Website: macys
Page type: customer-info-address
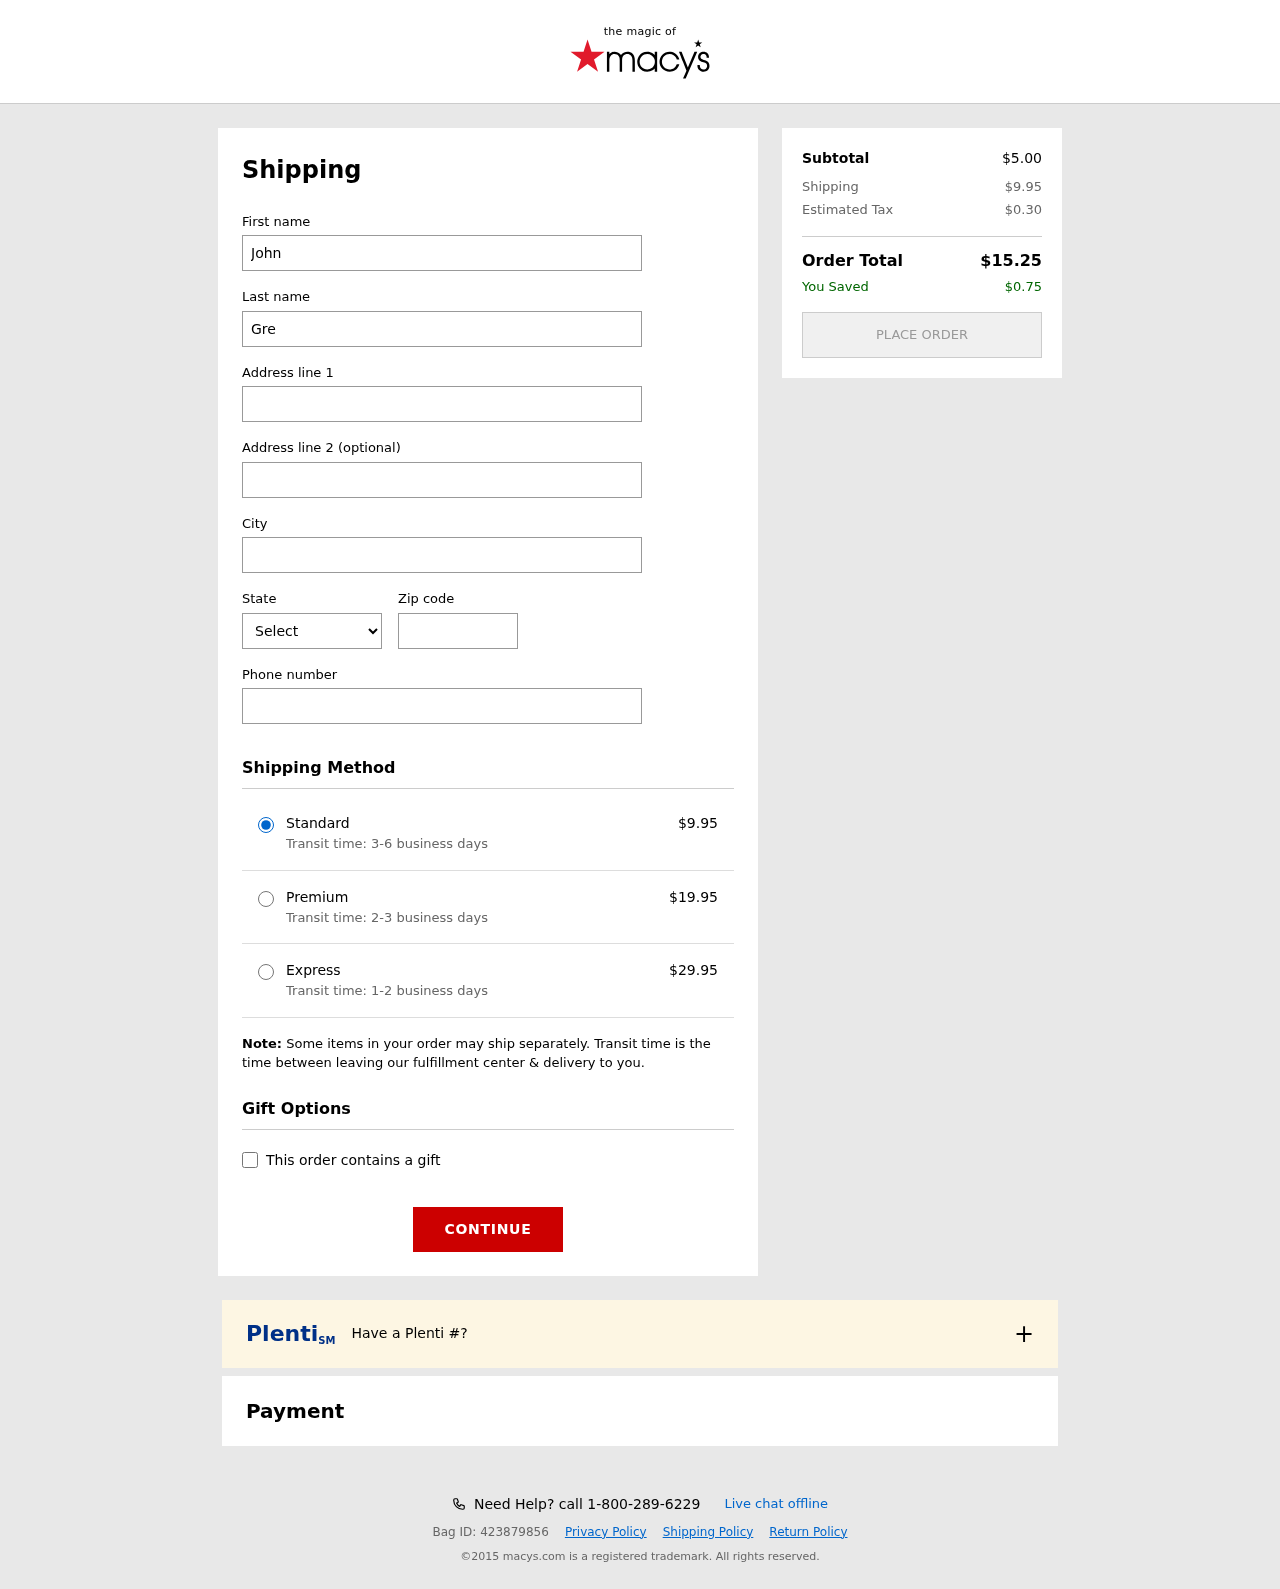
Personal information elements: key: PII_CITY
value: Lake Cassidy
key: PII_FIRSTNAME
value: John
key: PII_LASTNAME
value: Greene
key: PII_PHONE
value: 9394852414
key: PII_POSTCODE
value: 41982
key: PII_STATE_ABBR
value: VT
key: PII_STREET
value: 78698 Torres Roads
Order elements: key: ORDER_SHIPPING_COST
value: $9.95
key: ORDER_SHIPPING_COST_PREMIUM
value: $19.95
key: ORDER_SHIPPING_COST_EXPRESS
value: $29.95
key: ORDER_SUBTOTAL
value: $5.00
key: ORDER_TAX
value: $0.30
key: ORDER_TOTAL
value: $15.25
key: ORDER_SAVINGS
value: $0.75